Field crop: maize
Growth stage: 2
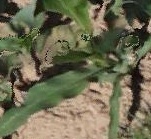
Species: maize